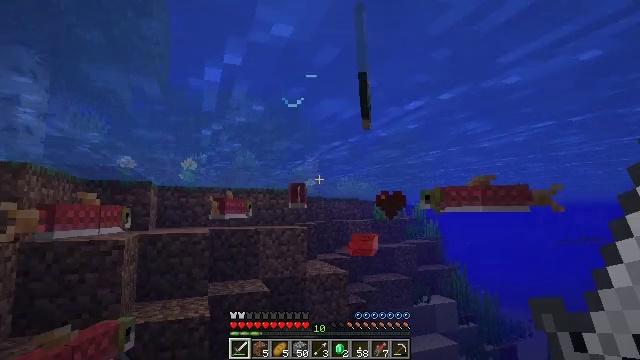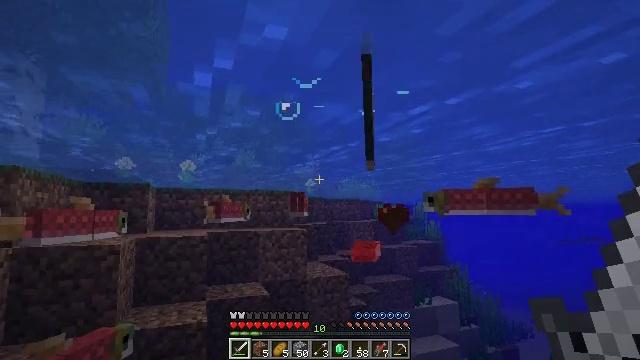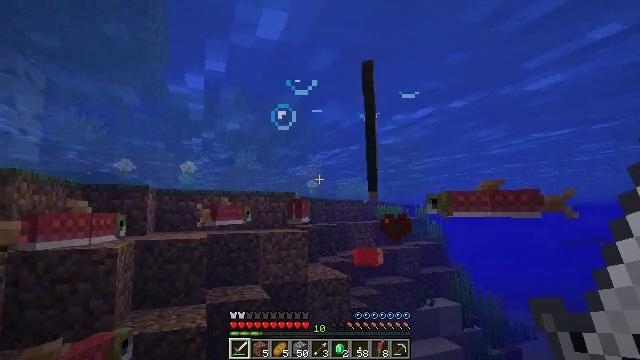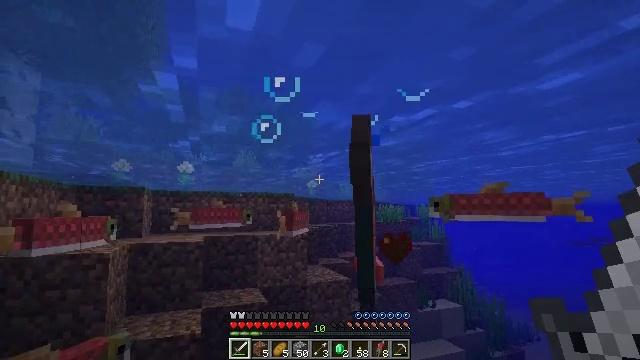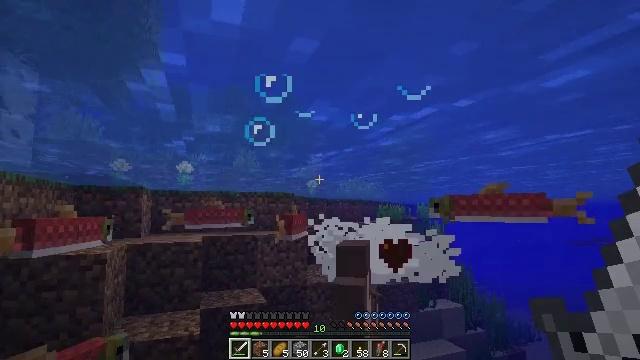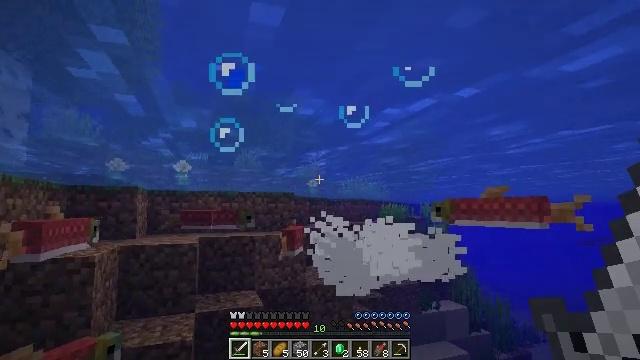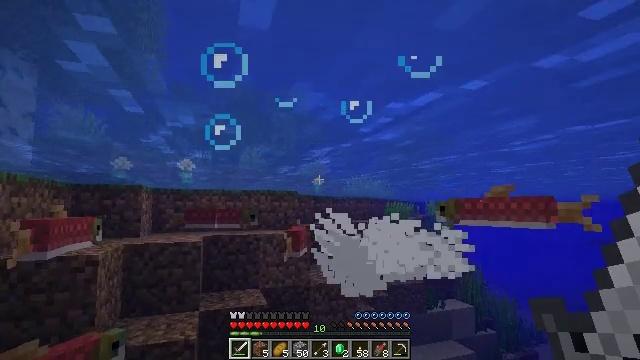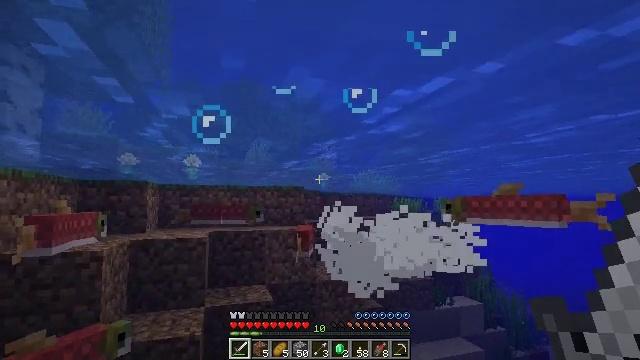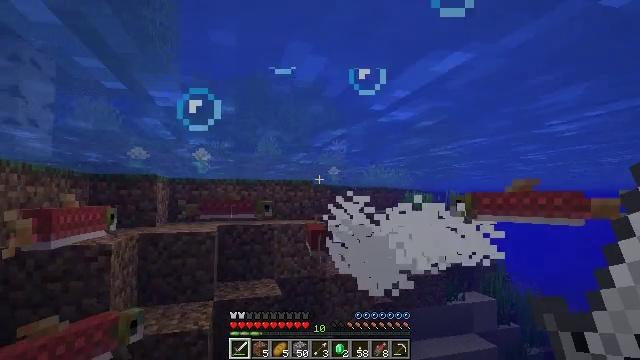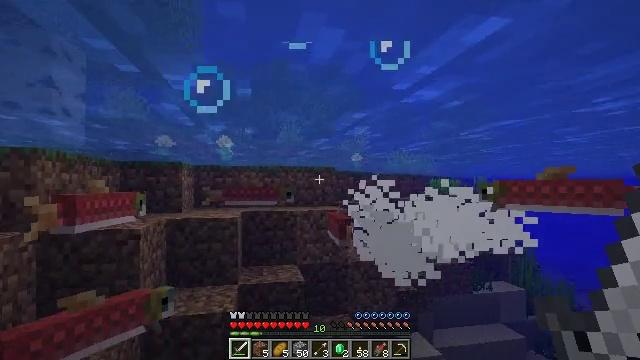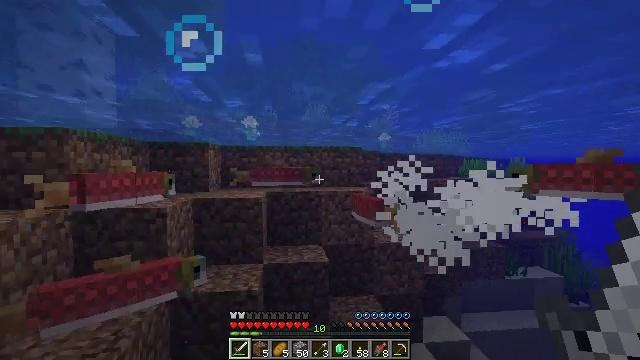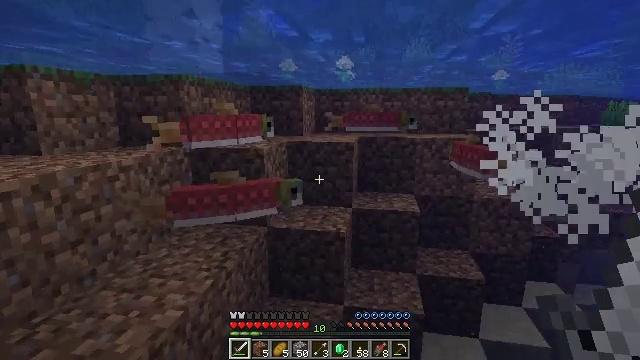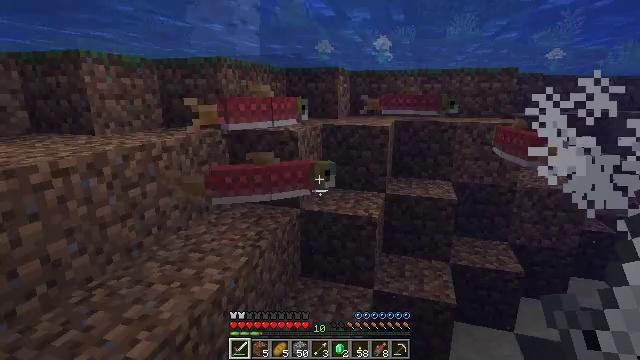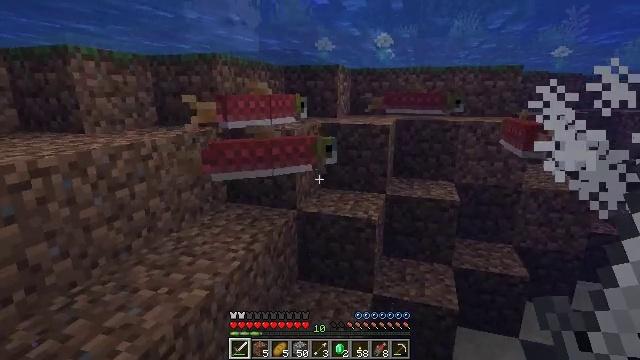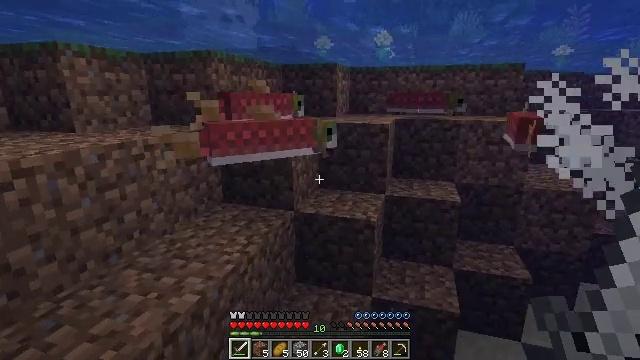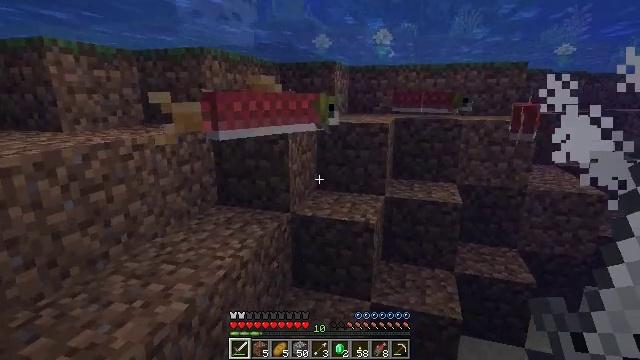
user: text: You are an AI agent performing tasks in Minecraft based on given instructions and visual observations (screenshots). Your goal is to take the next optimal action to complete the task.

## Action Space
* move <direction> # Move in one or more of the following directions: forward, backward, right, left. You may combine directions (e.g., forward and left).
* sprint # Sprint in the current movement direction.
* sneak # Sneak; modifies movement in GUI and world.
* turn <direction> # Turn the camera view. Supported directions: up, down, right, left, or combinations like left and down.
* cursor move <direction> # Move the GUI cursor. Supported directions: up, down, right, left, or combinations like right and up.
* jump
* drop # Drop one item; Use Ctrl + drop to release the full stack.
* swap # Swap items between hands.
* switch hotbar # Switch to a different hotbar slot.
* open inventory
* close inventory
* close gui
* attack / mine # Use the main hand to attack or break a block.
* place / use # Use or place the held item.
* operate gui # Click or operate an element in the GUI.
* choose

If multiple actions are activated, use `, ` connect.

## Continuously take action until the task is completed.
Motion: motion action
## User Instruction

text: Fish and kill the salmon.
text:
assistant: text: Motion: move forward and move right
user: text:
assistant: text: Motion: move forward and move right
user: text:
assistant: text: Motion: move forward and move right
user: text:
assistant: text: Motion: move forward and move right
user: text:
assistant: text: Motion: move forward
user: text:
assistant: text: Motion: move forward
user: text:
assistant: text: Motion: move forward, turn left
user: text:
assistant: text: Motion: move forward, turn left and down
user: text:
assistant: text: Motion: move forward, turn left and down
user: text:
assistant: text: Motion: move forward, turn left and down
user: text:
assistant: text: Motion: move forward, turn left and down
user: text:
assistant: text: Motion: move forward, turn left and down
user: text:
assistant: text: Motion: move forward
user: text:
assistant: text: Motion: move forward
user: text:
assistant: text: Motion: move forward
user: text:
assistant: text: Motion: move forward
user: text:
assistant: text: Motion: move forward, turn up
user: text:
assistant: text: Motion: move forward, turn left and up
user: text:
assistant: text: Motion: move forward, turn left and up
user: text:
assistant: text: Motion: move forward, turn right and up
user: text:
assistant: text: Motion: move forward, turn up
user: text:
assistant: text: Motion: move forward, turn up
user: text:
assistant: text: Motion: move forward, turn up, attack / mine
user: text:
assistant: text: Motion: move forward, turn up, attack / mine
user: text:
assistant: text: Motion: move forward, attack / mine
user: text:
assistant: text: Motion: move forward, attack / mine
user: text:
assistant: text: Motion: move forward
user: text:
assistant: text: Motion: move forward, turn right
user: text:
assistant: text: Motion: move forward
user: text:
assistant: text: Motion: move forward